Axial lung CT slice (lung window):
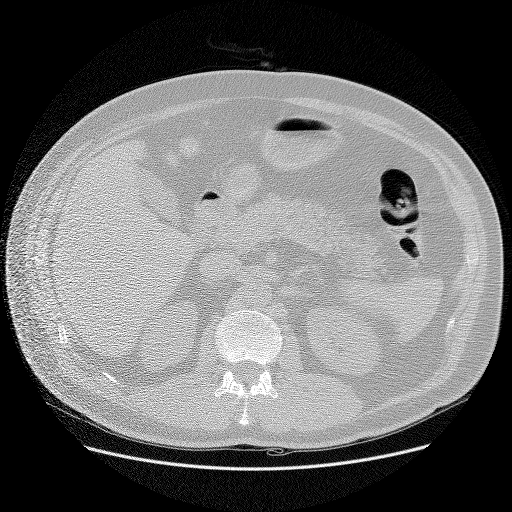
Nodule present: no